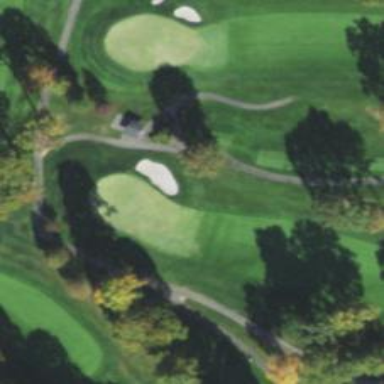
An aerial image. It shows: Pathway for golfing.